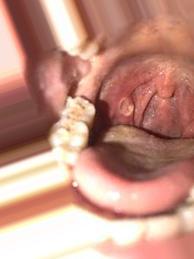
Condition: Mouth Ulcer